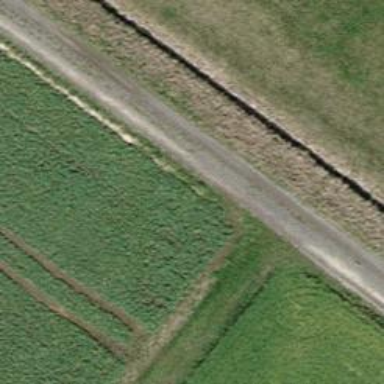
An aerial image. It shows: Unpaved track with grade 4 tracktype.